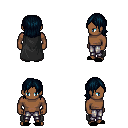
a pixel art fantasy rpg character, male body template, human, dark skin, black cape, metal pants, raven long bangs hairstyle, black slippers, four views (front, back, left, right), 2x2 character sprite sheet, small pixel art, hard edges, no anti-aliasing